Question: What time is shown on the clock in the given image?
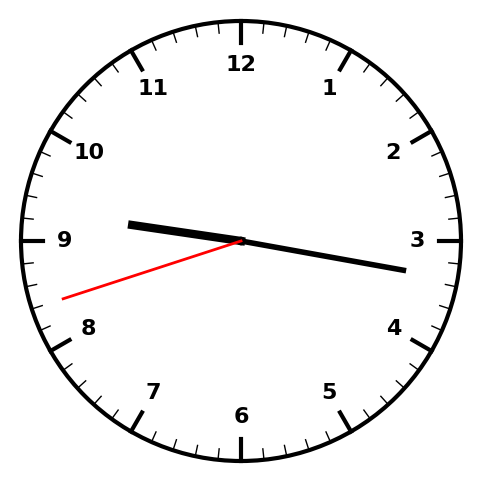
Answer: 09:16:42